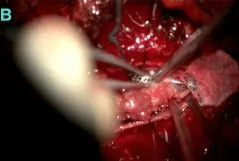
(B) Debulking after the intradural component.
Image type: medical_photograph (other_medical_photograph)